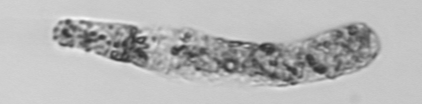
Label: fecal_pellet